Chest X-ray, PA view. Patient: 27 years old, sex F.
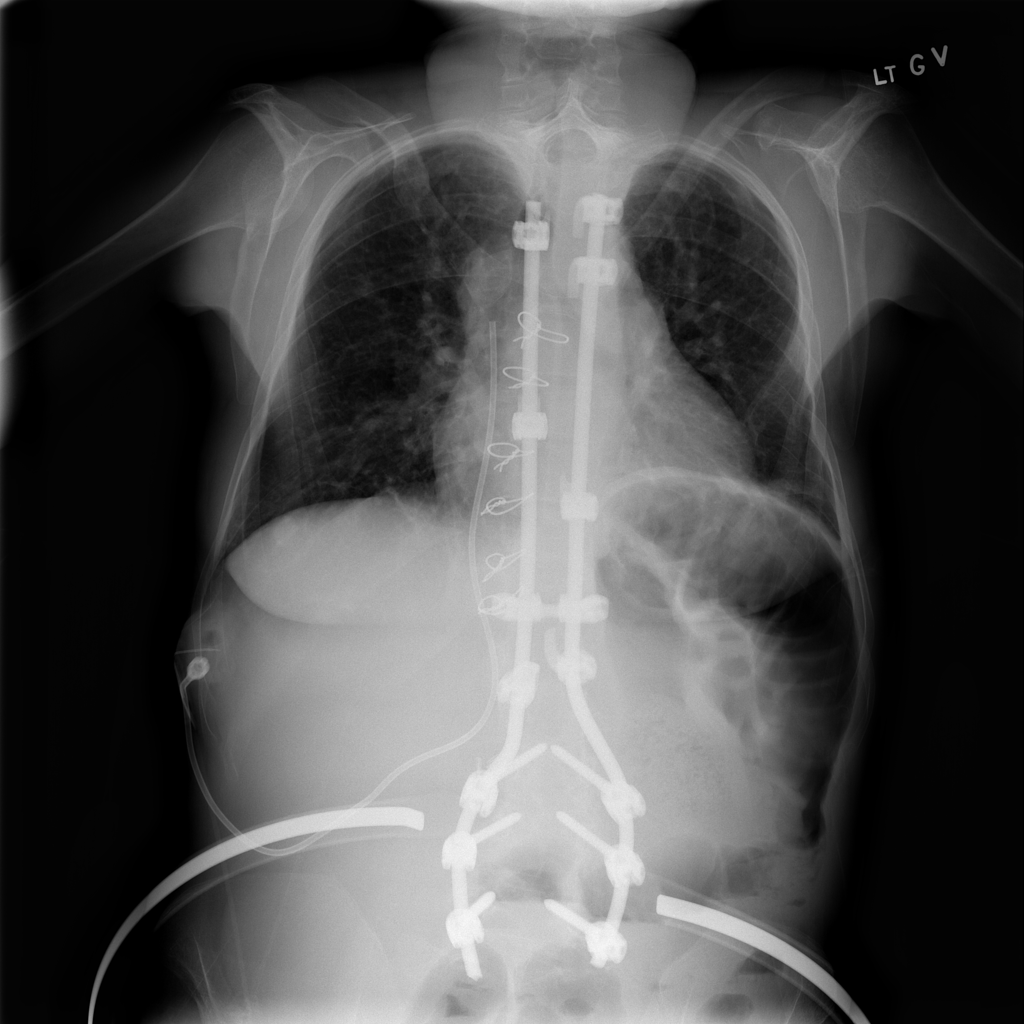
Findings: No Finding